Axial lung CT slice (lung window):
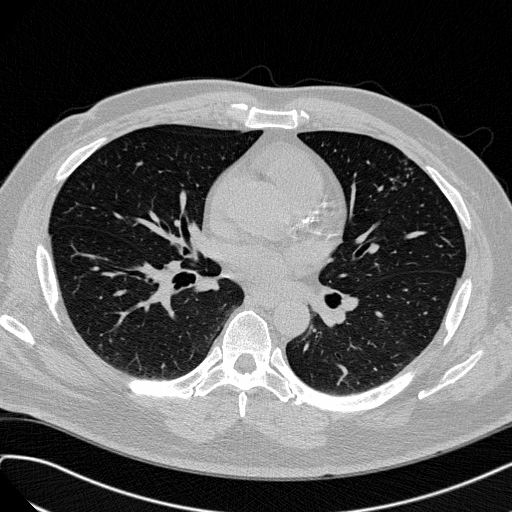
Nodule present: no